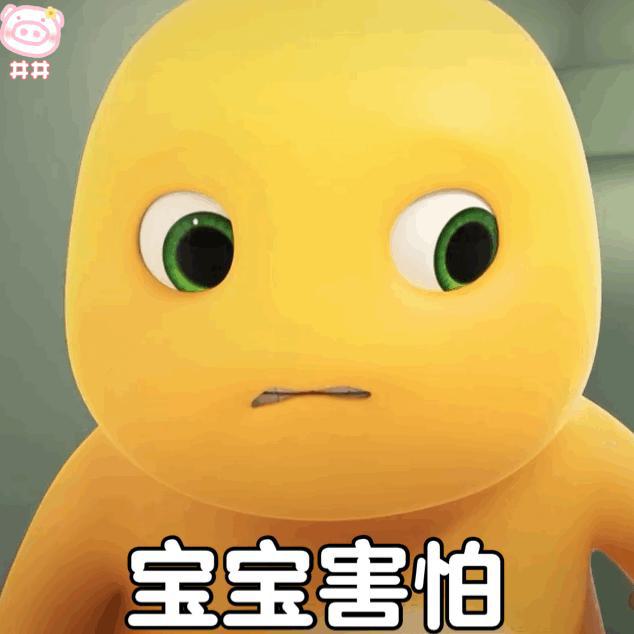
Label: nailong